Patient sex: F
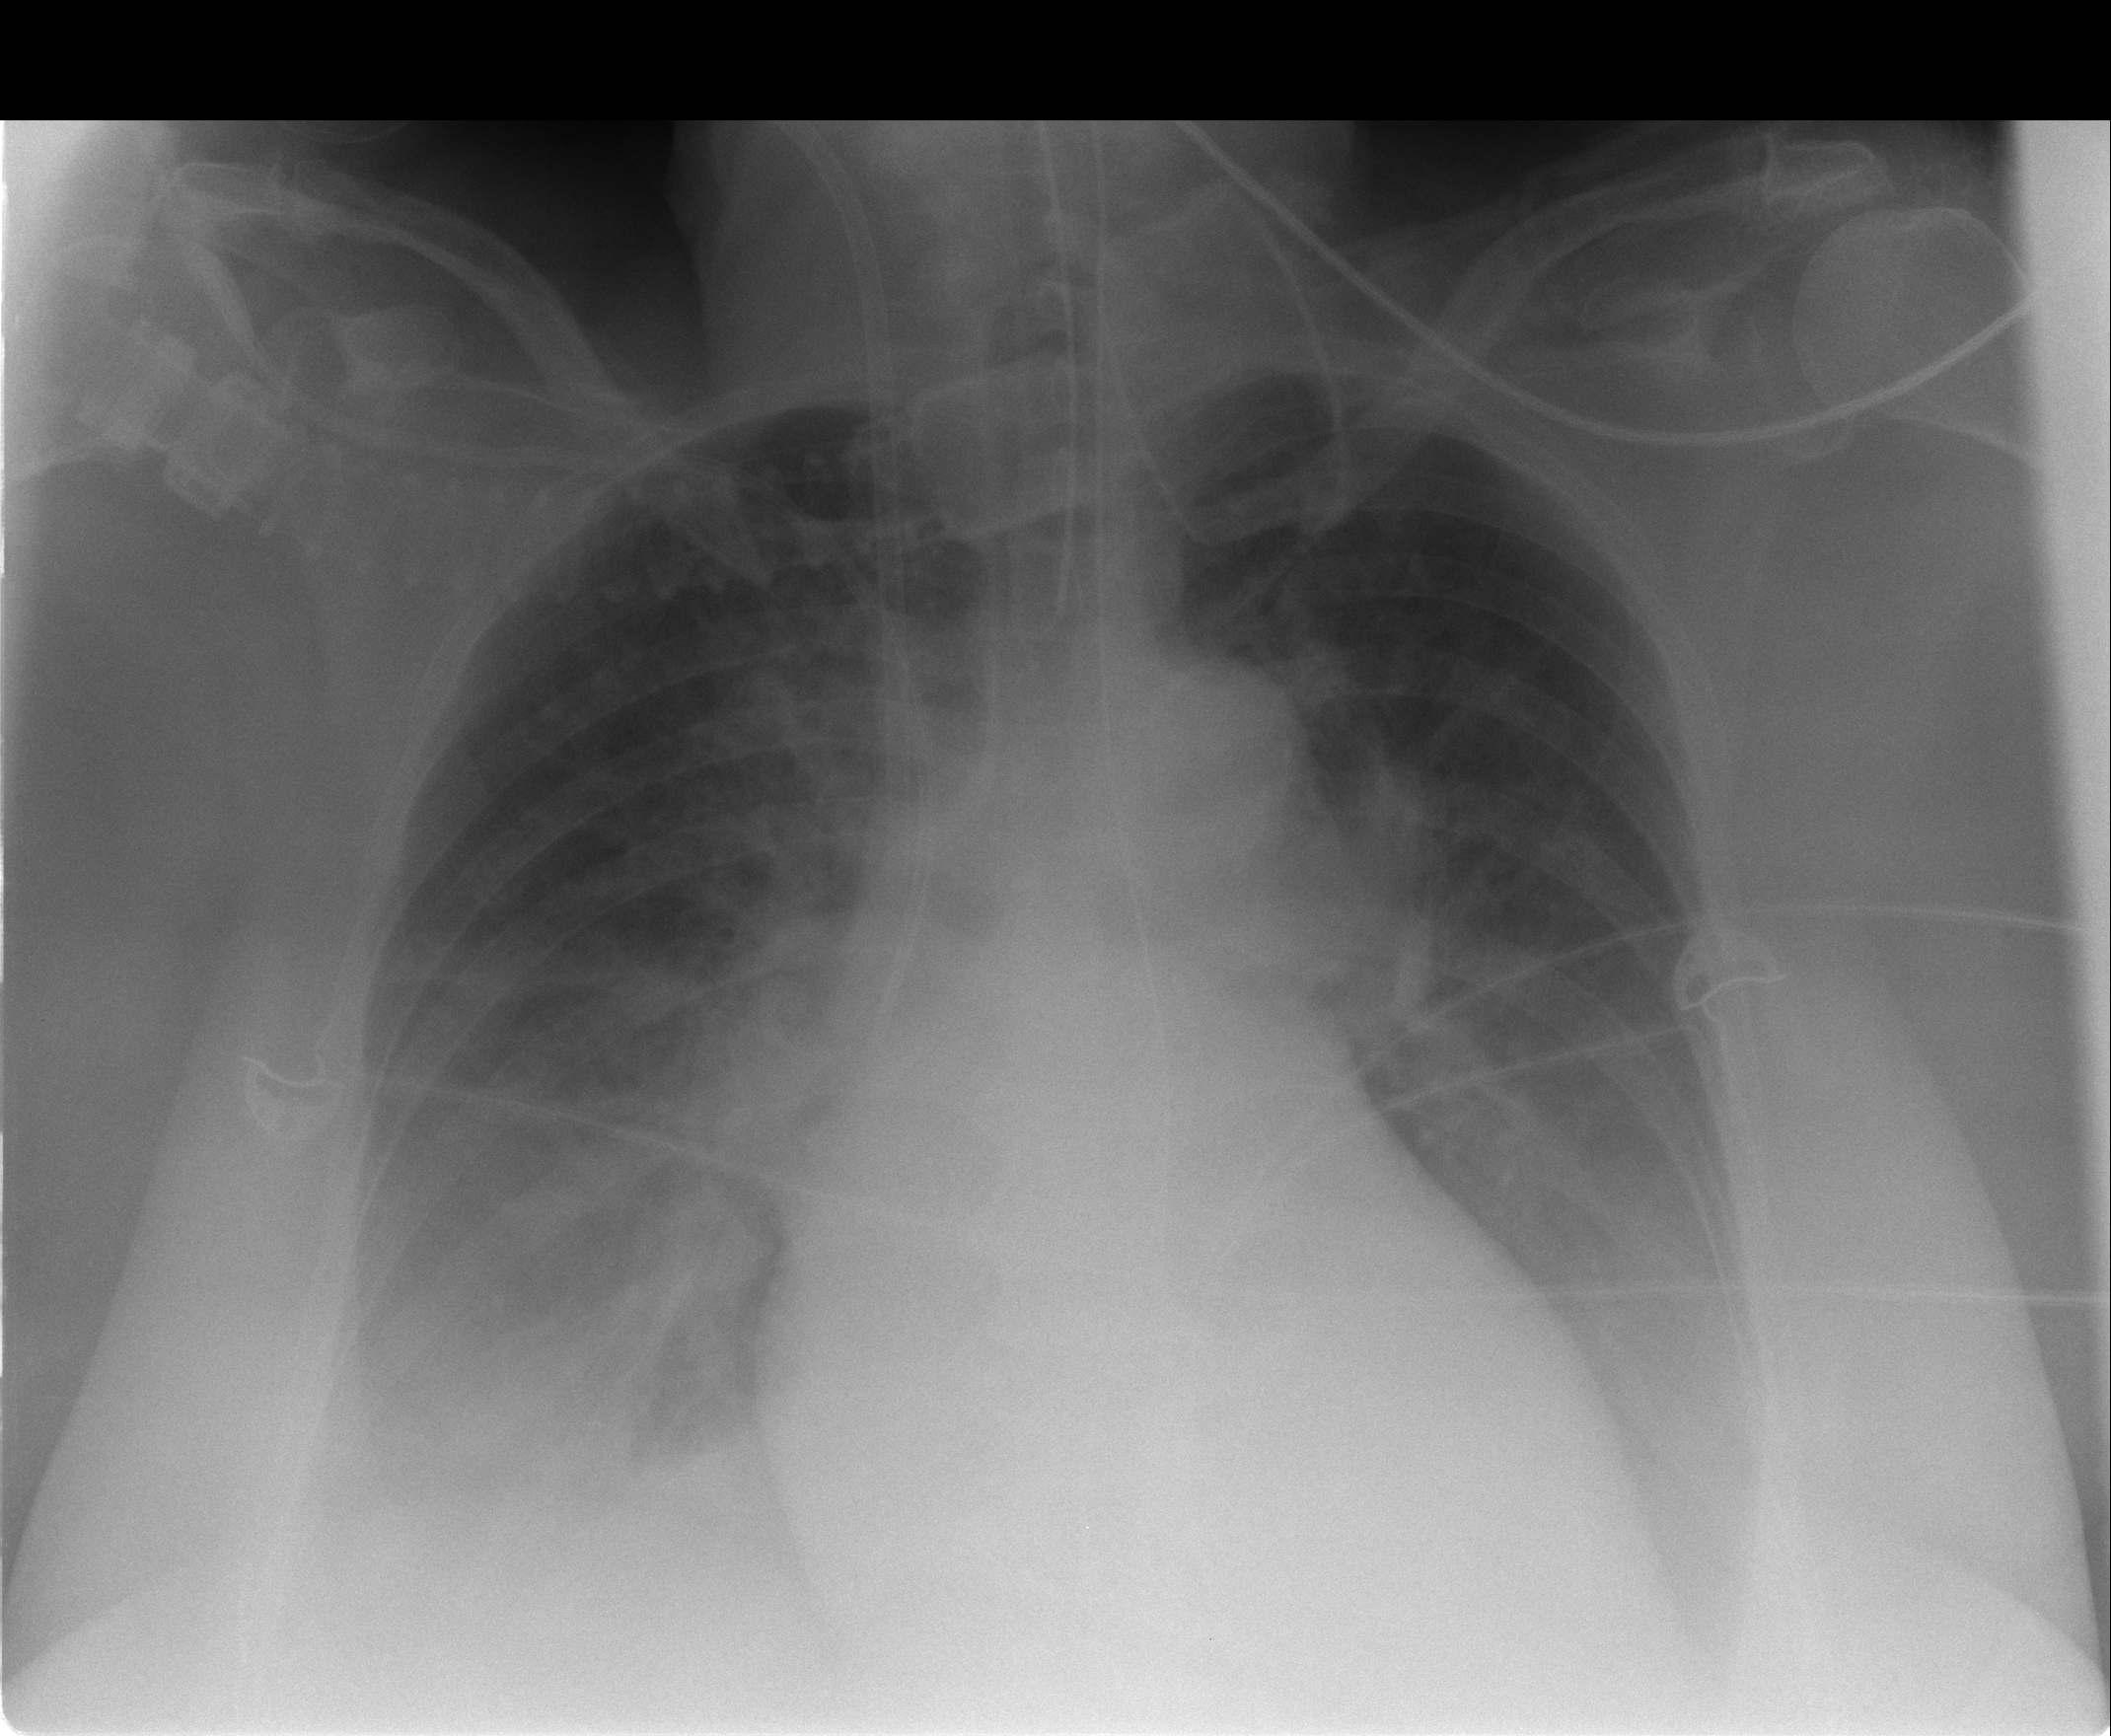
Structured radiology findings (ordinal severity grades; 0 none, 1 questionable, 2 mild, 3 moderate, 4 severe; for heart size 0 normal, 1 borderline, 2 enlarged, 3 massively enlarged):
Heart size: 1
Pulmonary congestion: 3
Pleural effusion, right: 2
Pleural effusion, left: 2
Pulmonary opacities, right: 2
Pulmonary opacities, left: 2
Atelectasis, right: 2
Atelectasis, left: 2